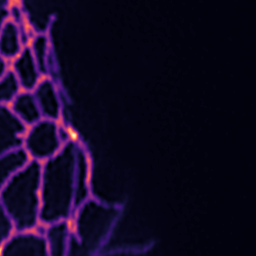
Label: Super-resolution ER image